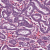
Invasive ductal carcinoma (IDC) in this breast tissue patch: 1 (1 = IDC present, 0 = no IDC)